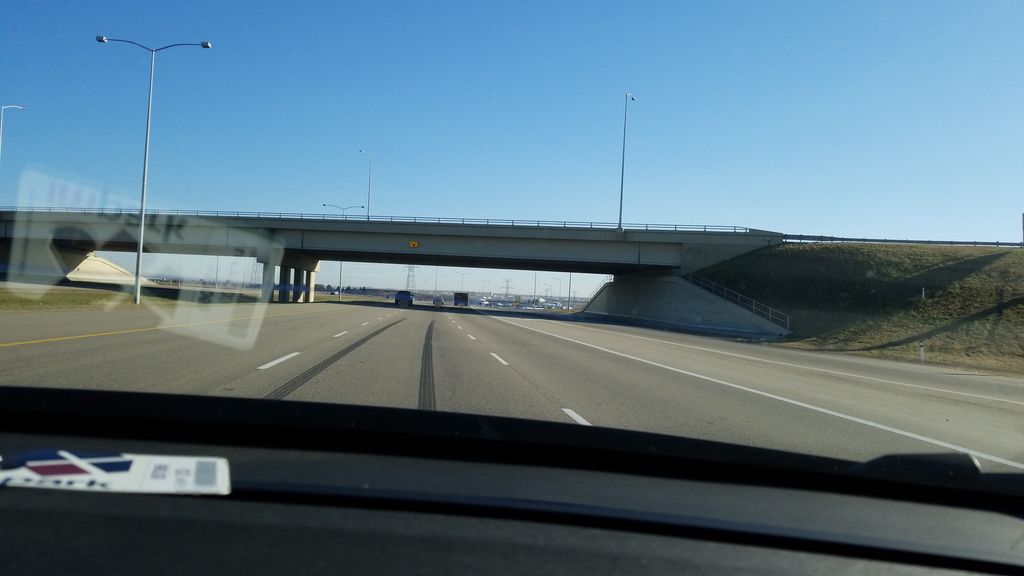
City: edmonton